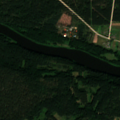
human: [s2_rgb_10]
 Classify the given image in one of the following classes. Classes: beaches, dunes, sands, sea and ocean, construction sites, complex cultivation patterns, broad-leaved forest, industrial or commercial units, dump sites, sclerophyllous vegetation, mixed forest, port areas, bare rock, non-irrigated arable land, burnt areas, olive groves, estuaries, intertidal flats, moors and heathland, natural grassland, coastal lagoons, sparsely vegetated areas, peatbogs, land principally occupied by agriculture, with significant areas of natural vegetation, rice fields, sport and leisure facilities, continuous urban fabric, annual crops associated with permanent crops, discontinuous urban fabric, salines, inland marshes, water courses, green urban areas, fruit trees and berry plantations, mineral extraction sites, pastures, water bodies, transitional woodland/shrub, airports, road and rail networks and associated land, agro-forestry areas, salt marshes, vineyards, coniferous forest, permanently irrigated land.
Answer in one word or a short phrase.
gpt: complex cultivation patterns, land principally occupied by agriculture, with significant areas of natural vegetation, broad-leaved forest, coniferous forest, mixed forest, water courses